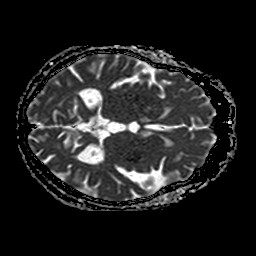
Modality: ADC
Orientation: axial
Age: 76
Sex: female
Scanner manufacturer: philips
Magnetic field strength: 1.5 T
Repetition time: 3.641 s
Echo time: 0.09255 s